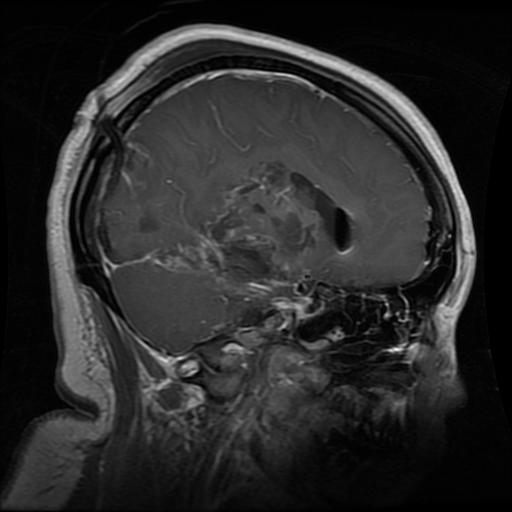
Label: glioma